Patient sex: M
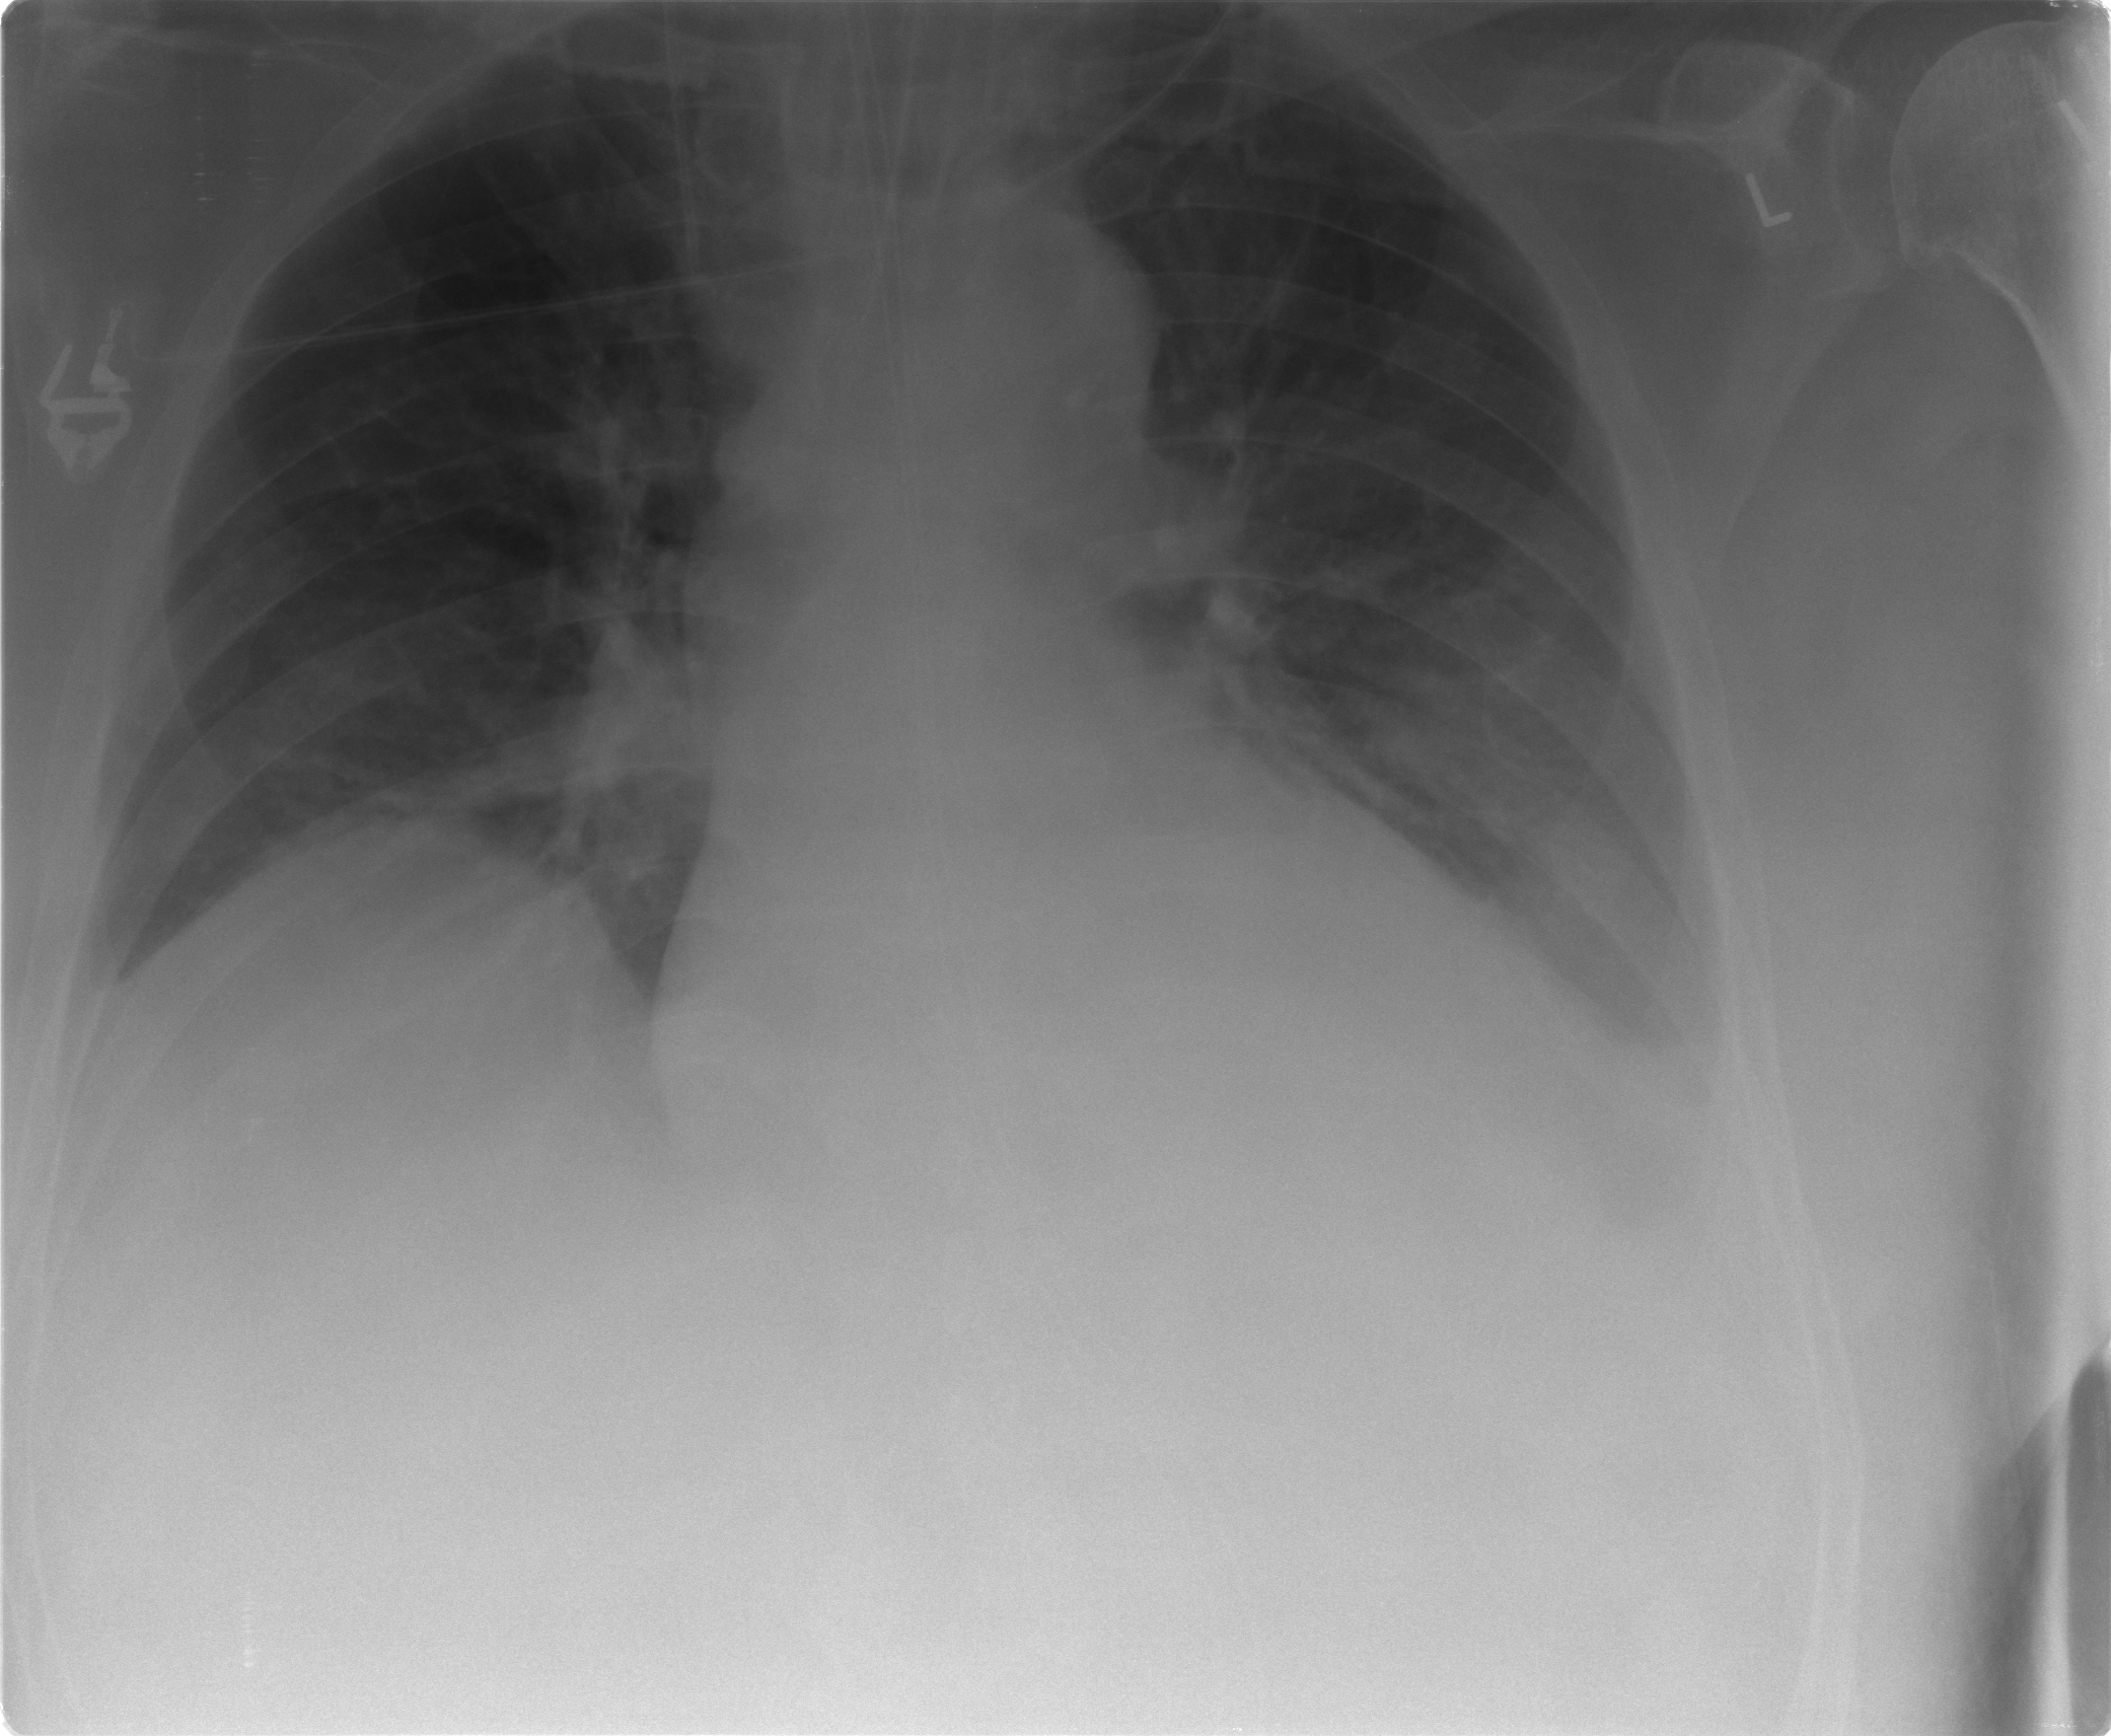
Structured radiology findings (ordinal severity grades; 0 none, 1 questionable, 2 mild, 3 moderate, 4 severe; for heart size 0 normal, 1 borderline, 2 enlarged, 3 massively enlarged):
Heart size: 2
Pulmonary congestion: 2
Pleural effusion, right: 0
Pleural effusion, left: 2
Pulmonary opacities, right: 1
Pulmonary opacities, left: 1
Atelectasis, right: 2
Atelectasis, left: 2